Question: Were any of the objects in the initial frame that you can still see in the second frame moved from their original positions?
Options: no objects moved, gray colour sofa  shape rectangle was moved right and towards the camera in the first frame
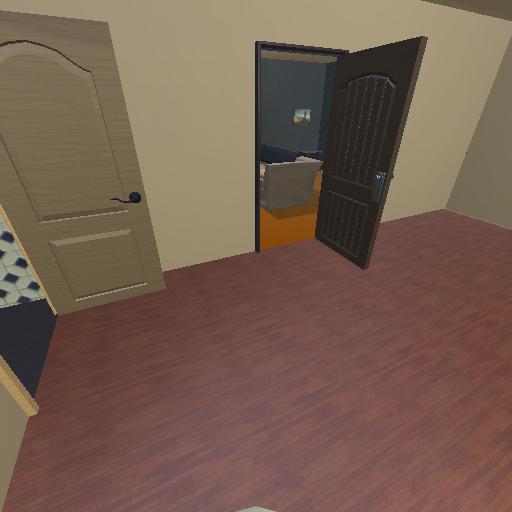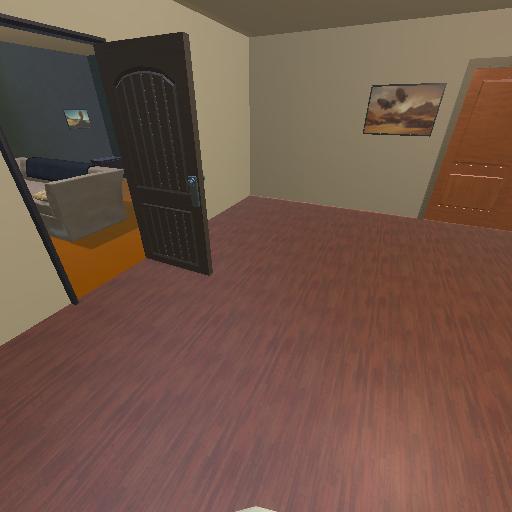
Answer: no objects moved